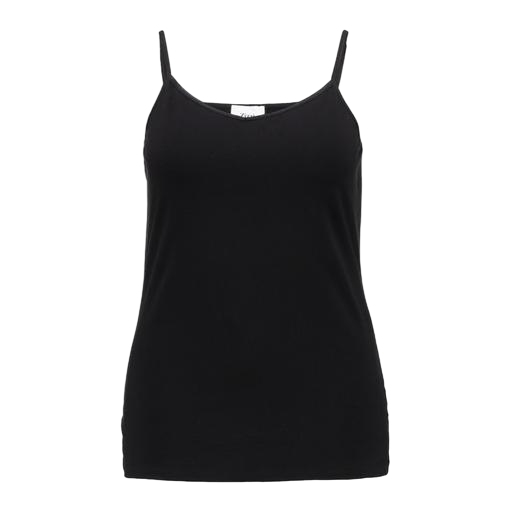
black women's cami, black tompkins cami, black chelsea cami, white background